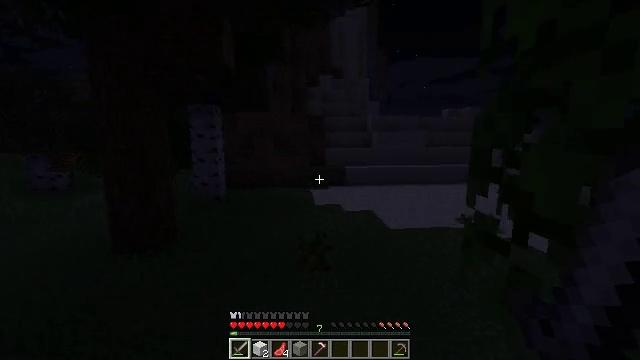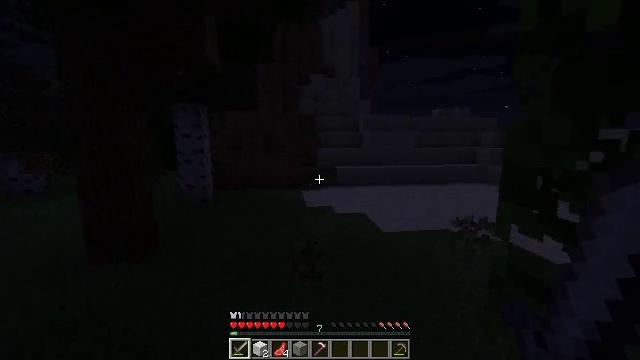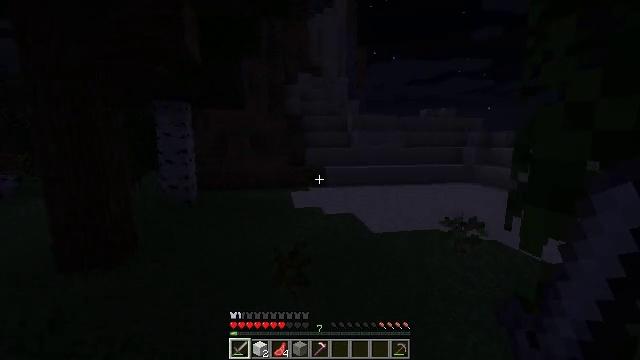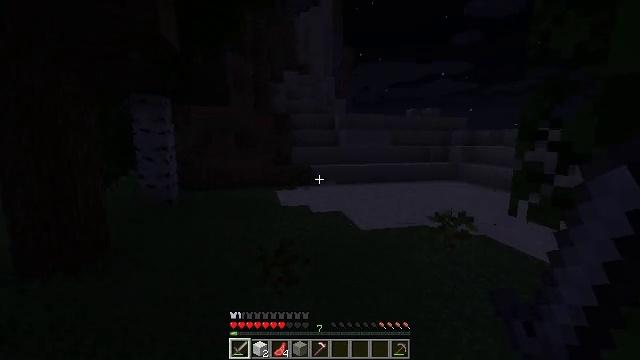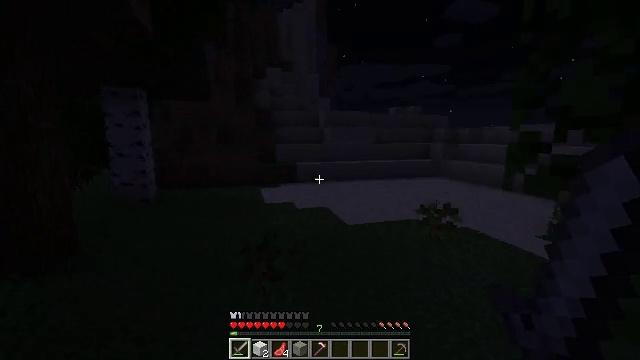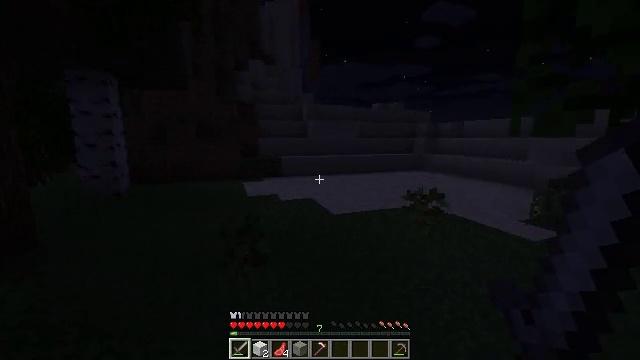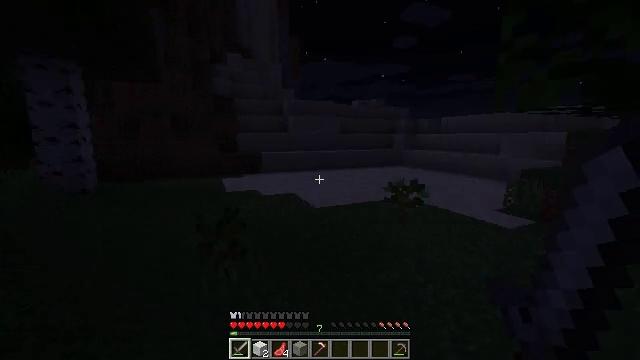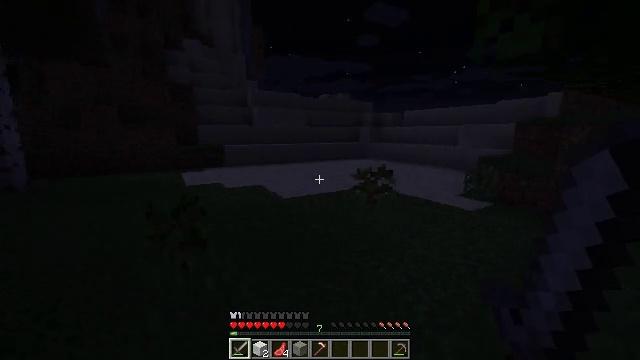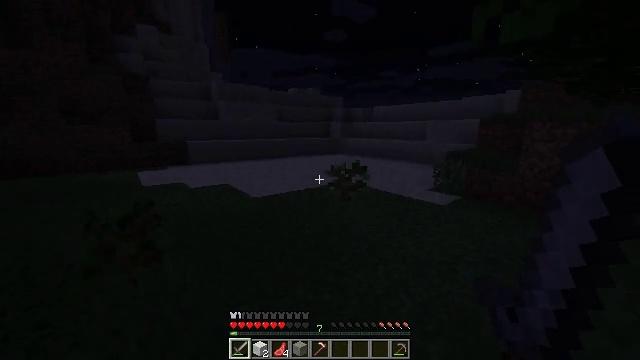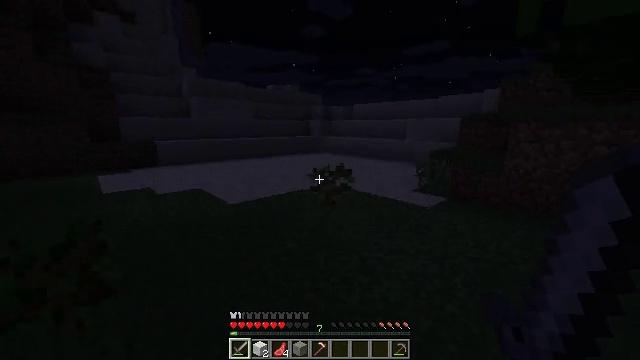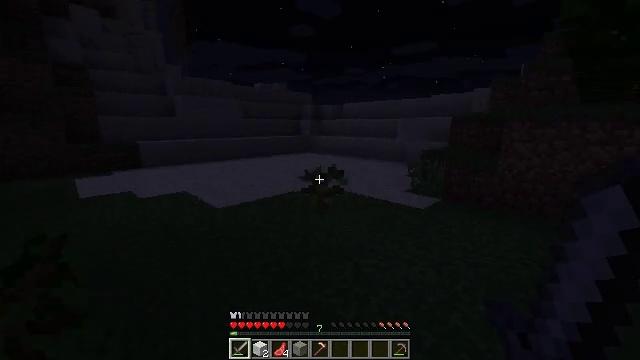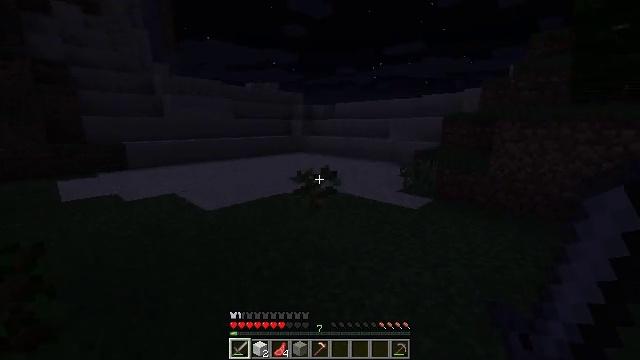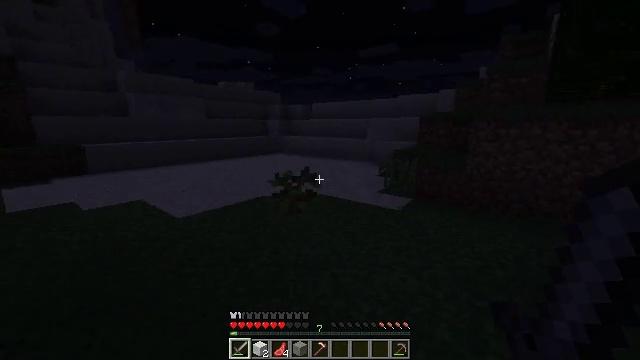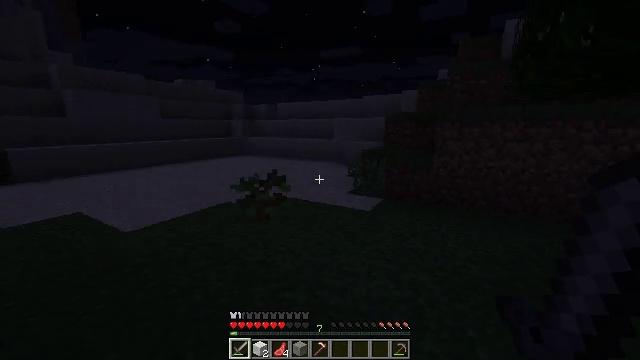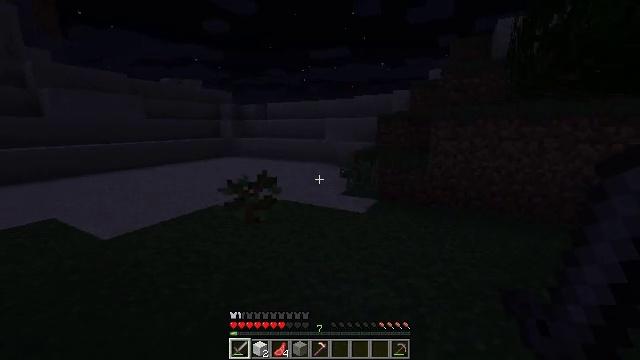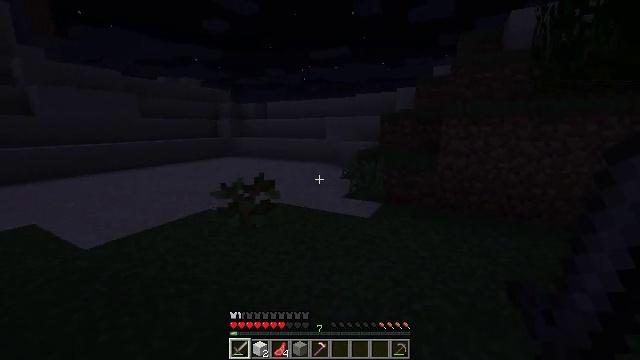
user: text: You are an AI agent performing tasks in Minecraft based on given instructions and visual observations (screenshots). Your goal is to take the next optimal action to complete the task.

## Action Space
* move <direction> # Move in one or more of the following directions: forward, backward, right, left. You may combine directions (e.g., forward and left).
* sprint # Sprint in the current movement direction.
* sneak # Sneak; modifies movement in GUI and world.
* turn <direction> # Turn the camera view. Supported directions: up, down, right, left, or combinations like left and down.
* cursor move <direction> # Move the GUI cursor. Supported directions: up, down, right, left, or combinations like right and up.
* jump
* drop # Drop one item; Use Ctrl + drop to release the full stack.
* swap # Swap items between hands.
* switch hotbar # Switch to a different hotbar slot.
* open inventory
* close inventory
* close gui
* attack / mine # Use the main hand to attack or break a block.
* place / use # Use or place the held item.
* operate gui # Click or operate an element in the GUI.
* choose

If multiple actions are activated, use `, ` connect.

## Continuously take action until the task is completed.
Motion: motion action
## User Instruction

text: Heat cod in the furnace to get cooked cod.
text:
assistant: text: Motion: move forward, turn right
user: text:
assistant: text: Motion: move forward, turn right
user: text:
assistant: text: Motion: move forward, turn right
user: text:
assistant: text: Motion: move forward, turn right
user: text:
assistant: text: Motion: move forward, turn right
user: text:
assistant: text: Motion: move forward, turn right
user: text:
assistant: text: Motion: move forward, turn right
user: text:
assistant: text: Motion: move forward, turn right
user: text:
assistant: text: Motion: move forward, turn right
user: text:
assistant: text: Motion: move forward, turn right
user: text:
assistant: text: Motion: move forward, turn right
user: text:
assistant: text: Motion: move forward, turn right
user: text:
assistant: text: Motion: move forward, turn right
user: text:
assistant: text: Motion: move forward, turn right
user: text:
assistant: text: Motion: move forward
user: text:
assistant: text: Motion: move forward
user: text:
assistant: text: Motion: move forward
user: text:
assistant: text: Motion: move forward
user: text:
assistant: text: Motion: move forward
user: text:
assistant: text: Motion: move forward
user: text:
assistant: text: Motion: move forward
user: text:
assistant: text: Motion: move forward
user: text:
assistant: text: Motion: move forward
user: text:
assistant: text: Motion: move forward
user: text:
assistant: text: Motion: move forward
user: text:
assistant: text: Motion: move forward, turn right and up
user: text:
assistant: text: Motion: move forward, turn right and up
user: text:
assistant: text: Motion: move forward, turn right and up
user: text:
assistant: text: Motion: move forward, turn right
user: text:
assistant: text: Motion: move forward